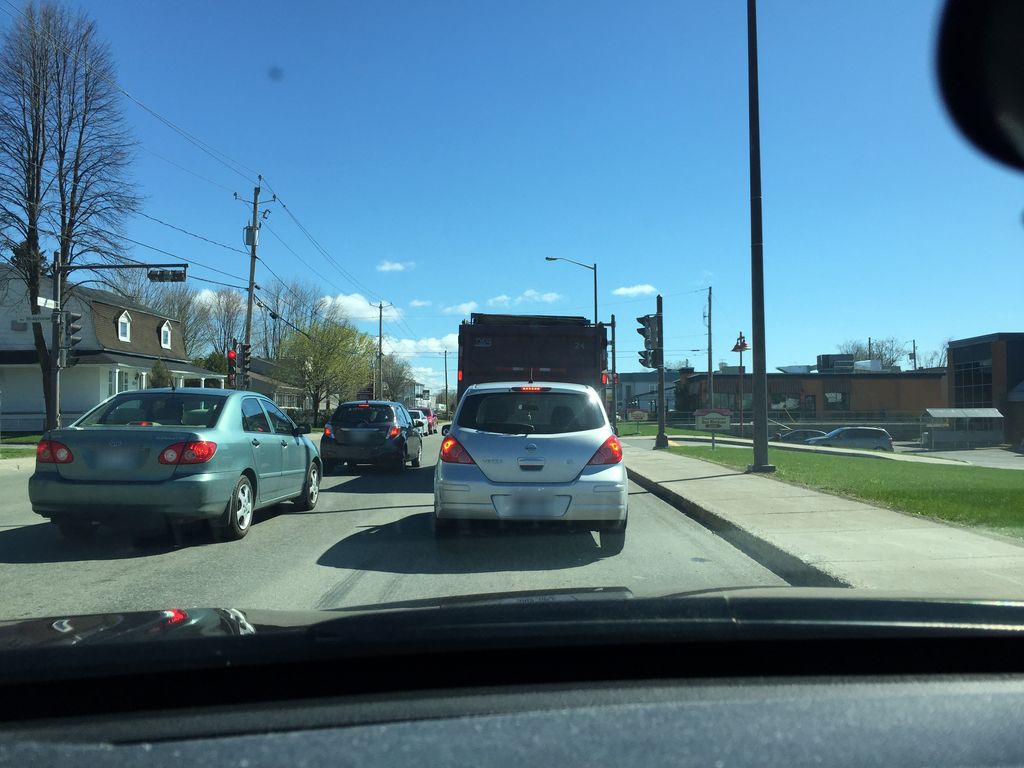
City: quebec_city